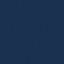
Land use / land cover: SeaLake